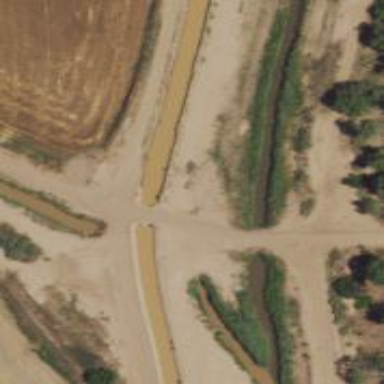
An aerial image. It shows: Culvert tunnel crossing over canal.